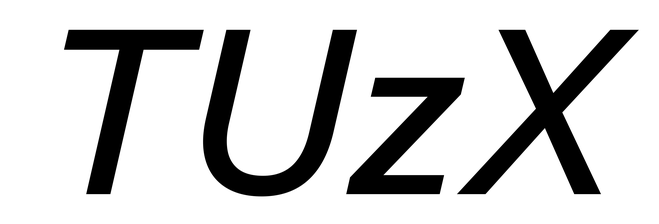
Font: InstrumentSans-Italic_Medium_Italic